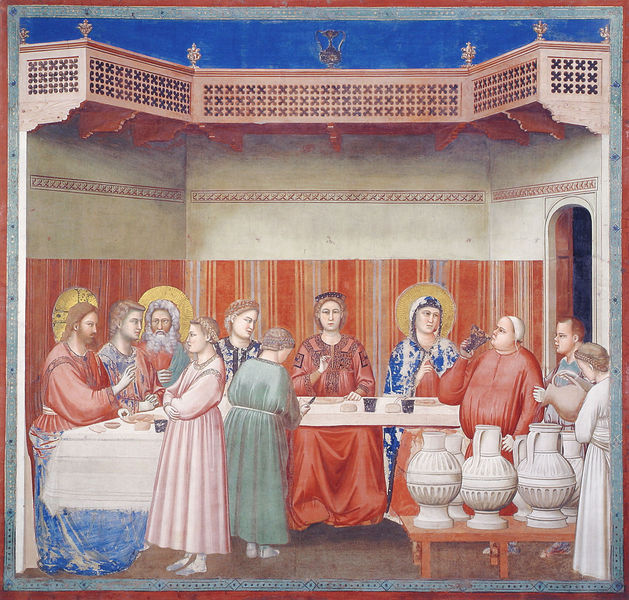
Titel: Arenakapelle / Scrovegni-Kapelle
Künstler: Giotto di Bondone
Standort: Padua, Arenakapelle (EU - I - Venetien)
Schlagwörter: frauen, menschen, männer, tisch, tür, weiss, zimmer, gläser, trinken, teller, kirche, krug, leere, farbe, essen, langeweile, wein, dick, zopf, podest, galerie, becher, kunst, krüge, jesus, christlich, unsichtbar, abendmahl, petrus, kirsche, messias, nichts, heilegenschein